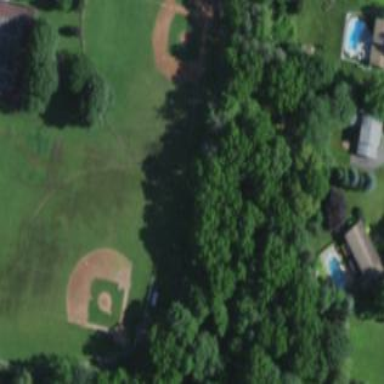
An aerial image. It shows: Baseball pitch for leisure land activities.